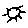
Label: sun